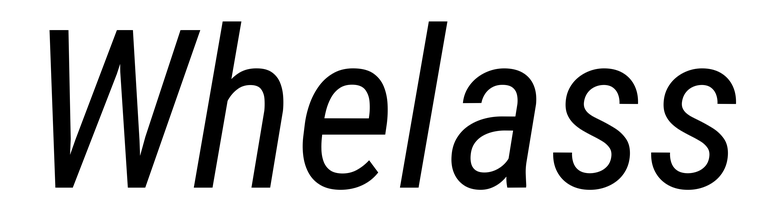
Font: Roboto-Italic_Condensed_Italic